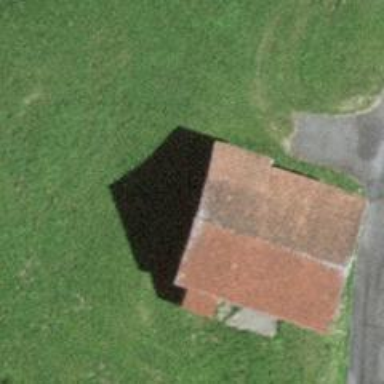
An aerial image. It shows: Rural barn.